Question: Is there a way to remove/disable white grid overlaying my Android Mapbox mapView? I was unable to find answer to this in Mapbox API documentation. Thanks for any help.

XML of the view:
'''
<com.mapbox.mapboxsdk.views.MapView
android:id="@+id/mapview"
android:layout_width="fill_parent"
android:layout_height="400dp"
mapbox:mapid="@string/map_id"
mapbox:accessToken="@string/mapbox_token"/>
'''
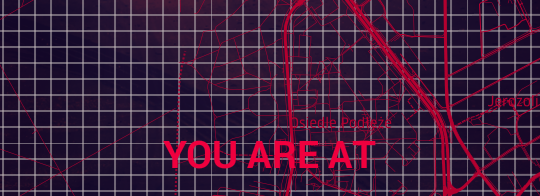
Answer: '''
mapView.getMapOverlay().setDrawLoadingTile(false);
'''
should help. See <URL>.